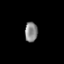
Tissue: skin
Cell type: Epithelial cells
Senescence score: 0.2214
Nuclear area (px): 250
Mean DAPI intensity: 135.124